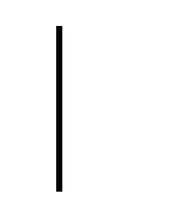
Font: Roboto_Thin